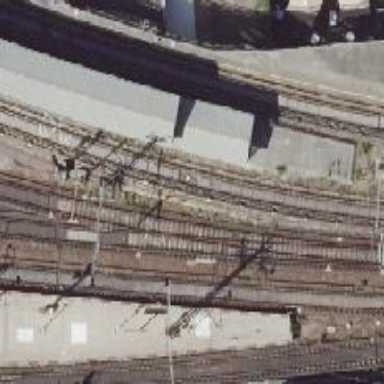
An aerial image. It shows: Subway entrance for railway system.